Field crop: maize
Growth stage: 2
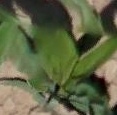
Species: maize